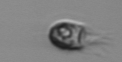
Label: Balanion